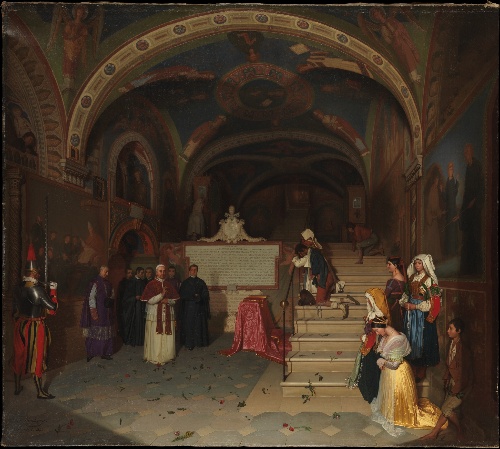
Title: Pope Gregory XVI Visiting the Church of San Benedetto at Subiaco
Artist: Jean-François Montessuy
Artist bio: French, Lyons 1804–1876 Lyons
Date: 1843
Object type: Painting
Classification: Paintings
Medium: Oil on canvas
Dimensions: 49 1/4 x 55 3/8 in. (125.1 x 140.7 cm)
Department: European Paintings
Credit line: The Whitney Collection, Gift of Wheelock Whitney III, and Purchase, Gift of Mr. and Mrs. Charles S. McVeigh, by exchange, 2003
Accession year: 2003
Repository: Metropolitan Museum of Art, New York, NY
Tags: Churches|Men|Women|Popes|Interiors